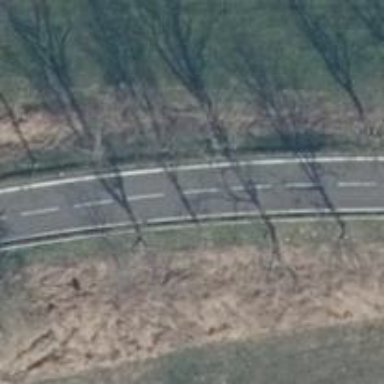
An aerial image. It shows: Secondary road with asphalt surface.